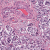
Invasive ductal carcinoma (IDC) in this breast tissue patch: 1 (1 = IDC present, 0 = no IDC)